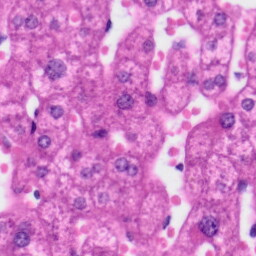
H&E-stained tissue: Liver